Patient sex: F
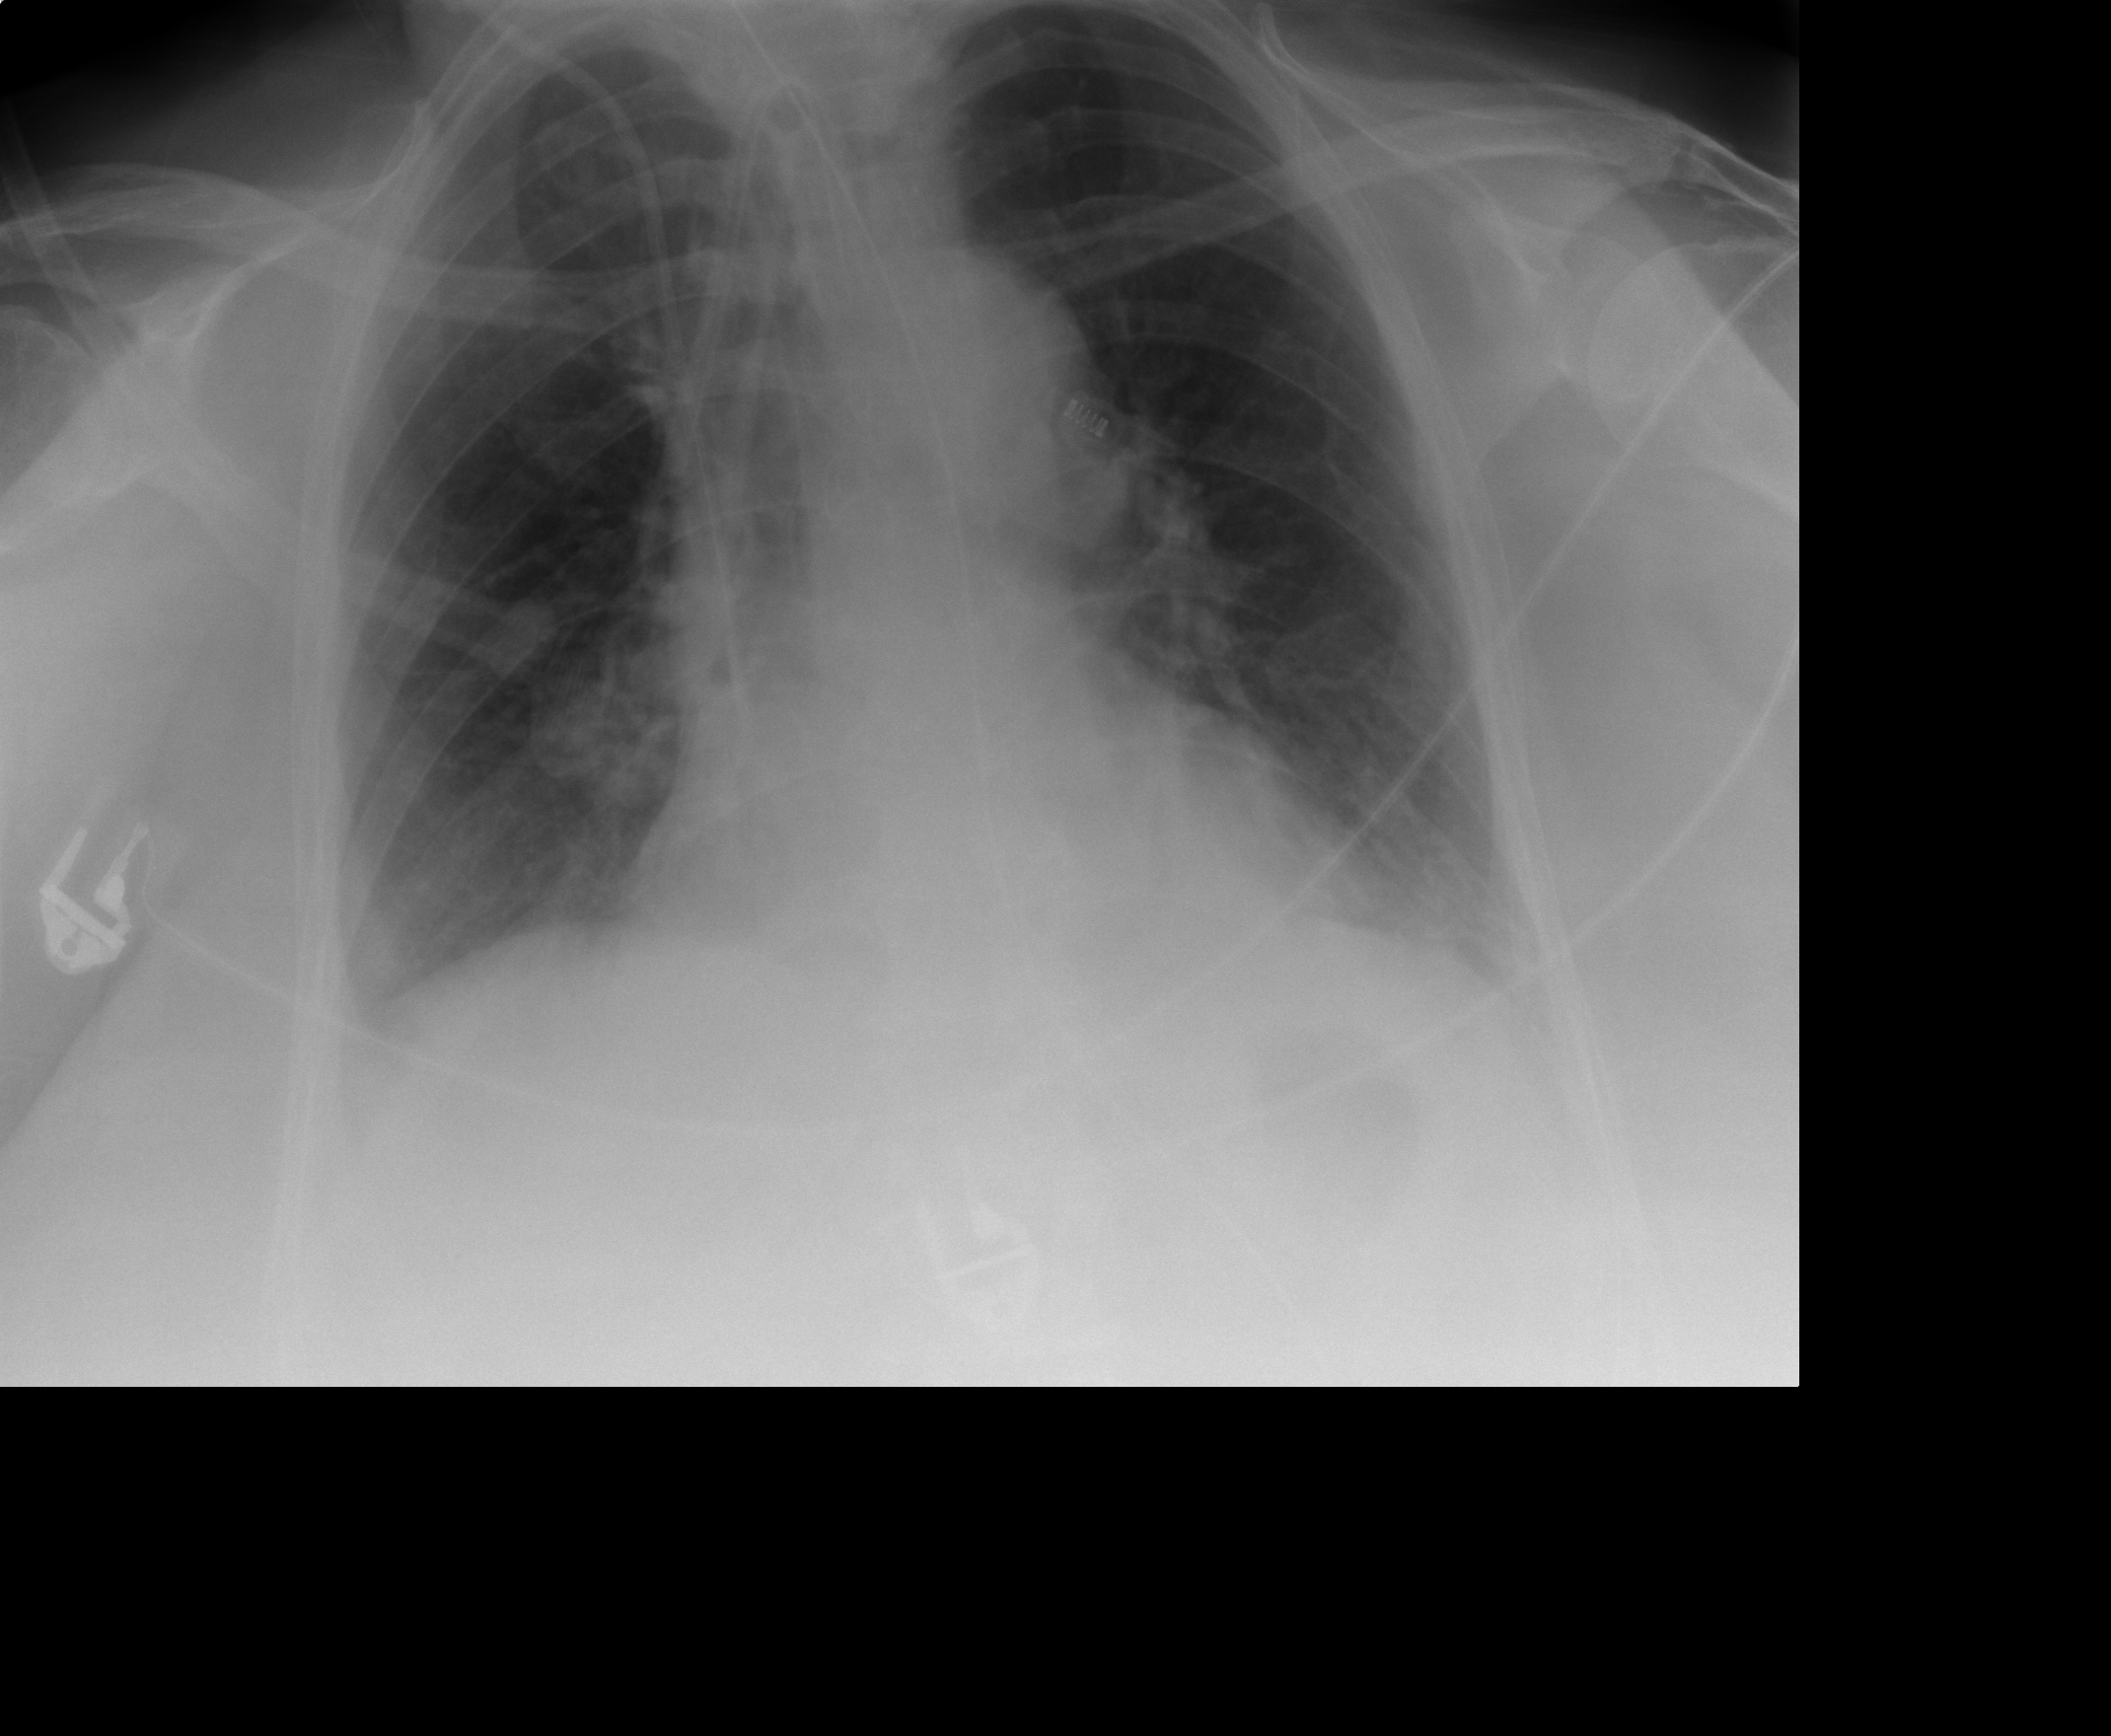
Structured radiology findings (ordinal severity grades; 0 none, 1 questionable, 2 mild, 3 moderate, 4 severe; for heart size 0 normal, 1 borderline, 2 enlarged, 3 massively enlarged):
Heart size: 2
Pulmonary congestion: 1
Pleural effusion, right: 2
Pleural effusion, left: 2
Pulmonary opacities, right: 0
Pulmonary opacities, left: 0
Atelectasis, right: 2
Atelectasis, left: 2